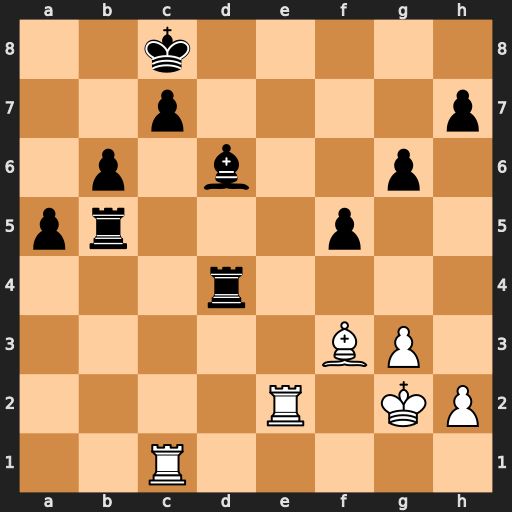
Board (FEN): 2k5/2p4p/1p1b2p1/pr3p2/3r4/5BP1/4R1KP/2R5
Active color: w
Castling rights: -
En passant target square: -
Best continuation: Re8+ Kd7 Bc6#